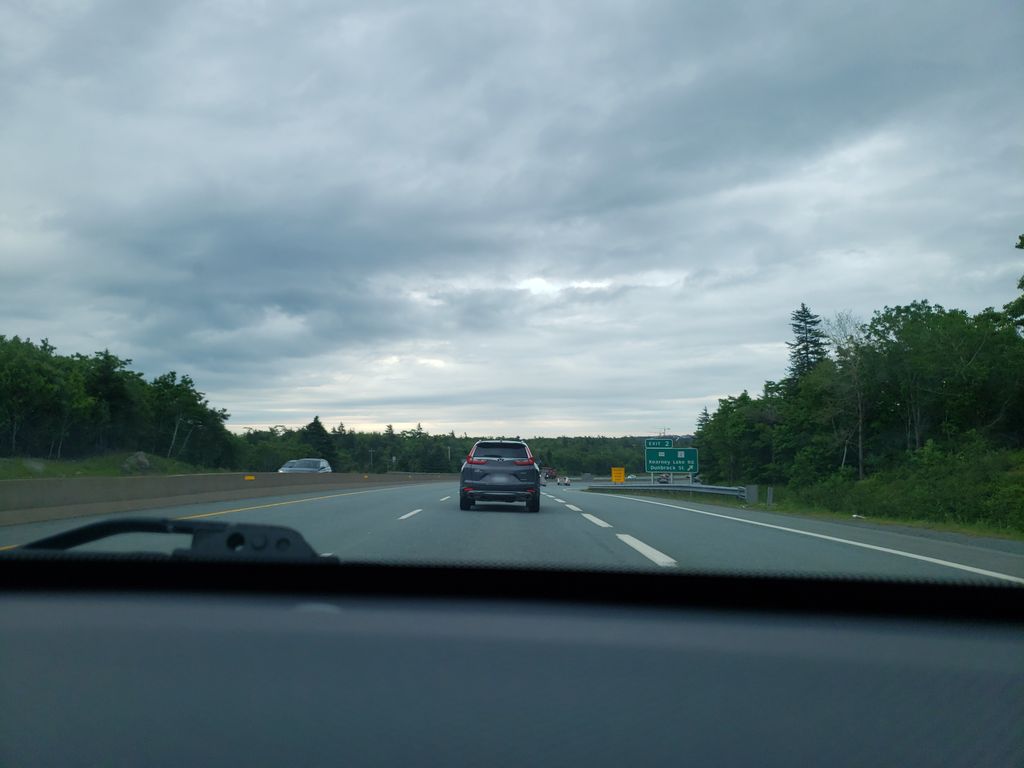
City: halifax